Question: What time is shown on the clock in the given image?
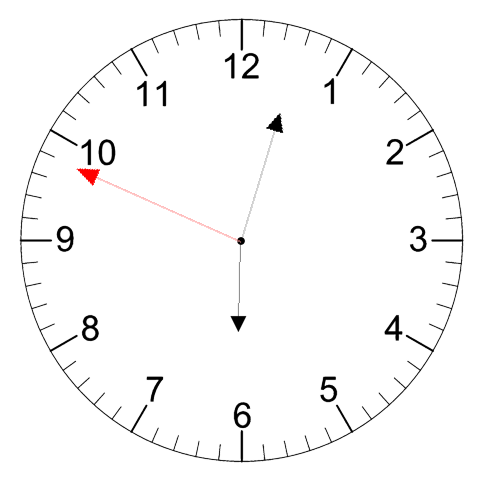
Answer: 06:02:49